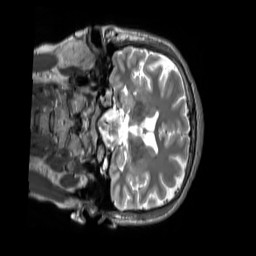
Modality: T2w
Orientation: coronal
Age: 28
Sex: male
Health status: ill
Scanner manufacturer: siemens
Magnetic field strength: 3 T
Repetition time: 2.8 s
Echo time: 0.326 s